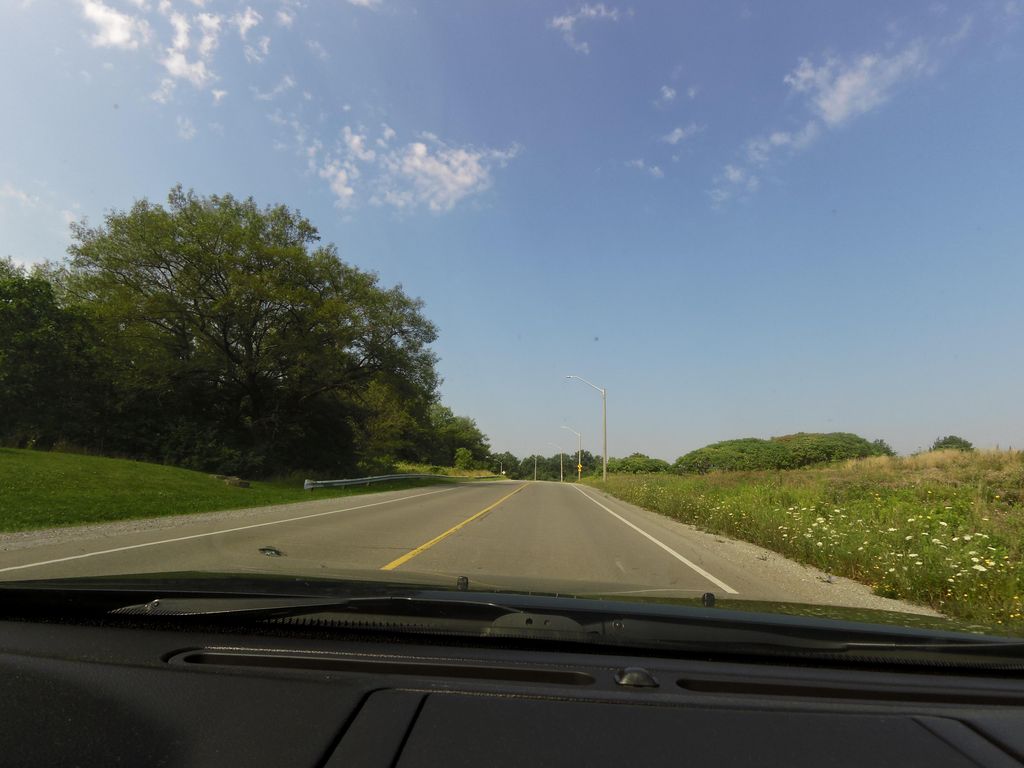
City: hamilton